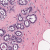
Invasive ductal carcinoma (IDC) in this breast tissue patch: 0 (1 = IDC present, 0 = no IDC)